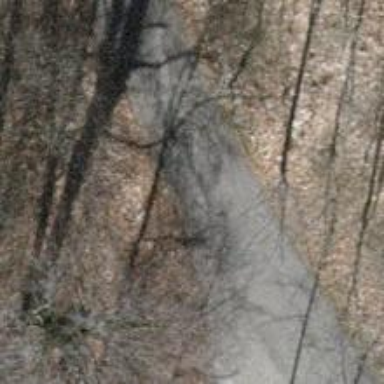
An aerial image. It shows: Unclassified road with asphalt surface.